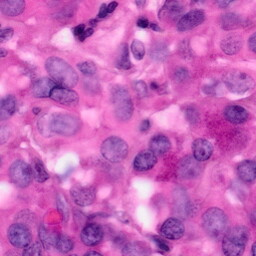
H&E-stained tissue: Pancreatic